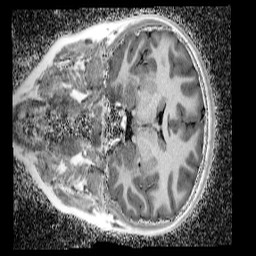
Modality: UNIT1_denoised
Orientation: coronal
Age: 11
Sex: female
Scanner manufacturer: siemens
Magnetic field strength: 3 T
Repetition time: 4 s
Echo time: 0.00299 s